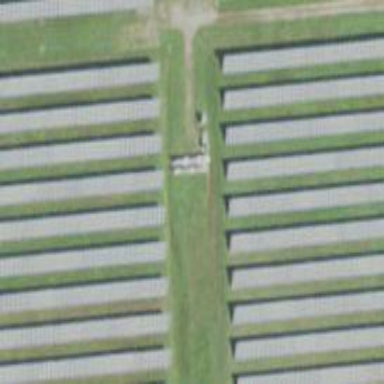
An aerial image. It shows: Solar power plant enclosed by fence. The plant generates electricity using photovoltaic technology.